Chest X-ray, PA view. Patient: 43 years old, sex M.
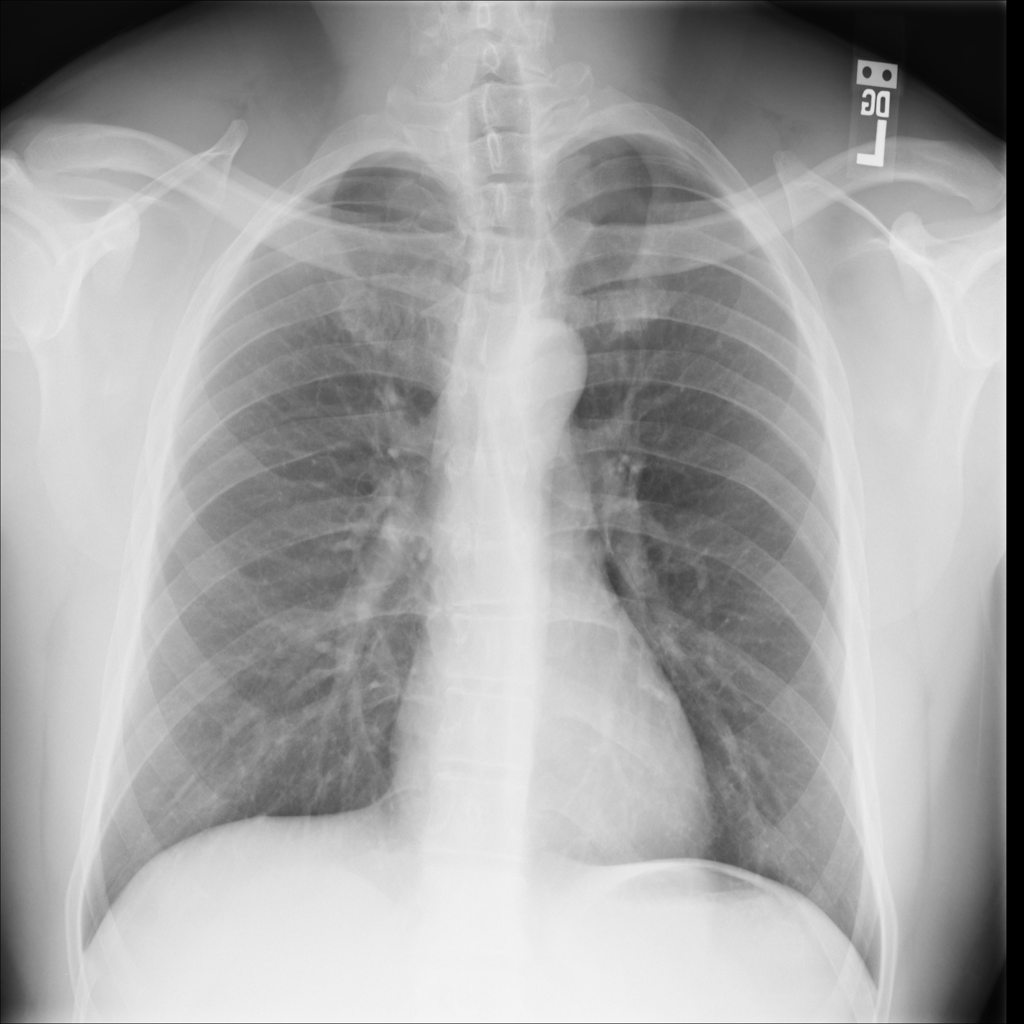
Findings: No Finding